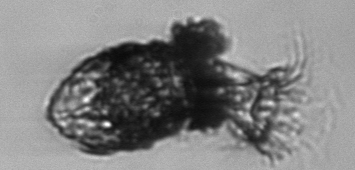
Label: Stenosemella_pacifica